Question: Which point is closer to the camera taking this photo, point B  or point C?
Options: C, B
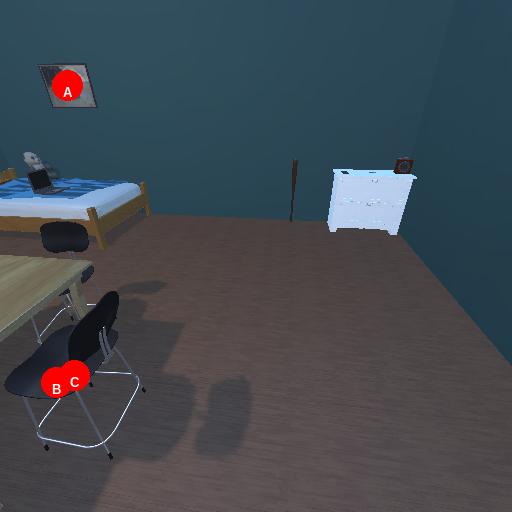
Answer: C